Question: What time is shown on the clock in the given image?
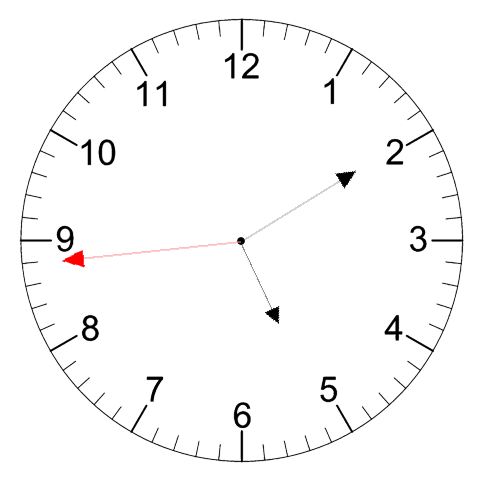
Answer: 05:09:44